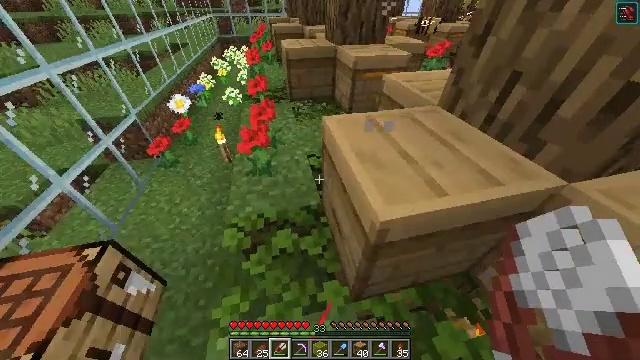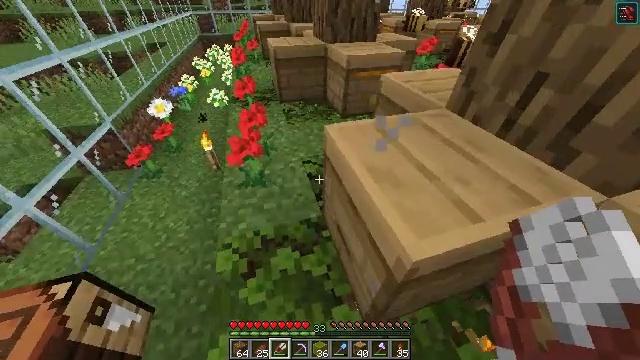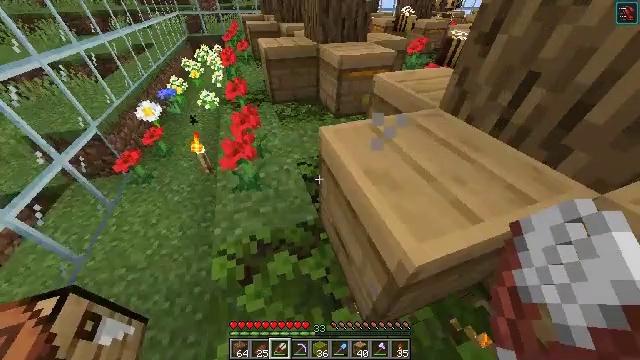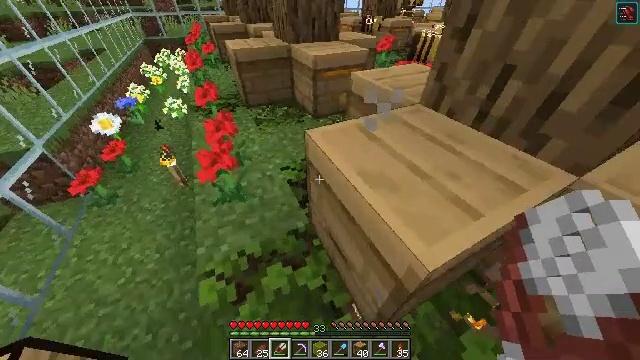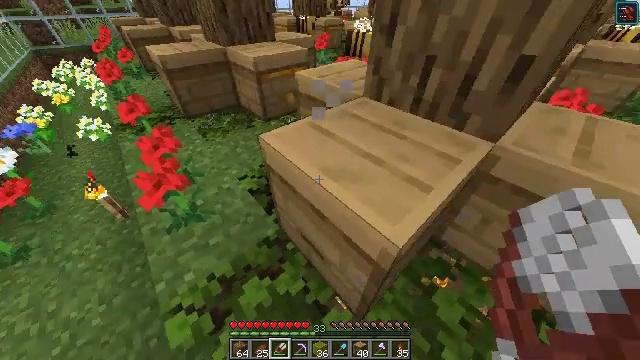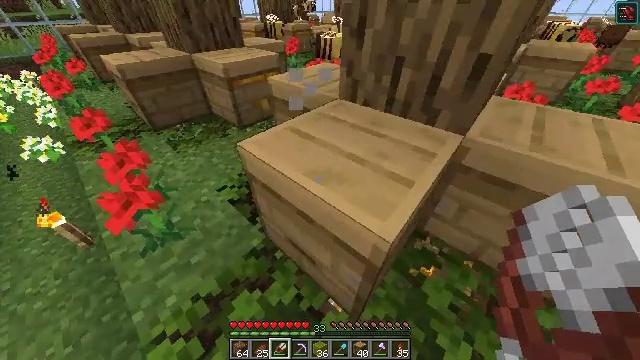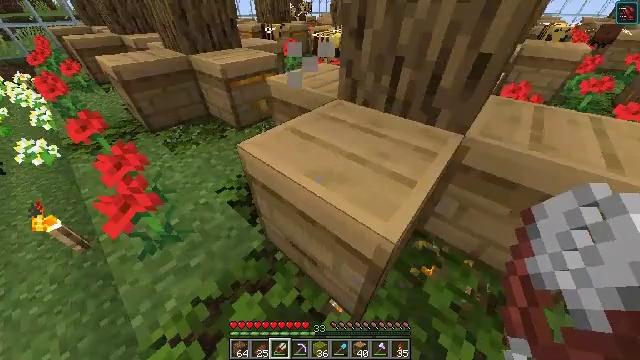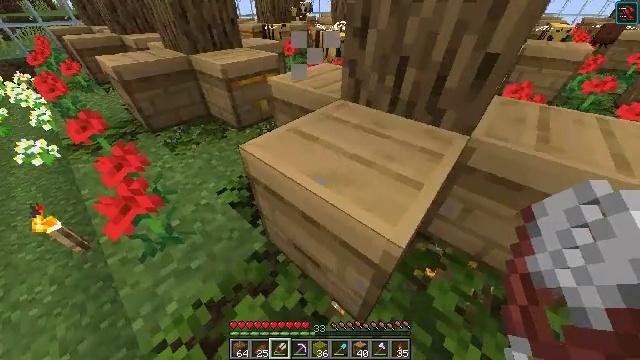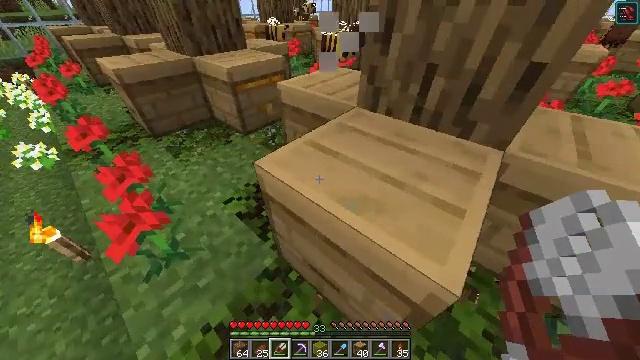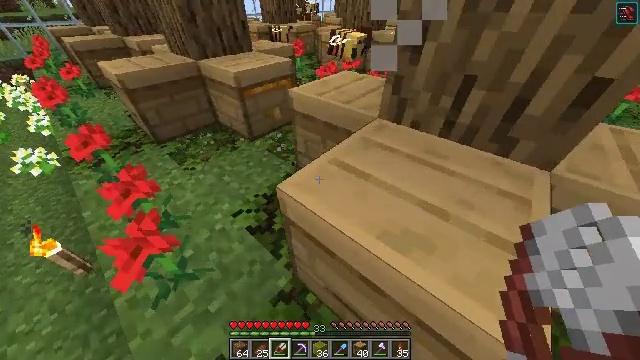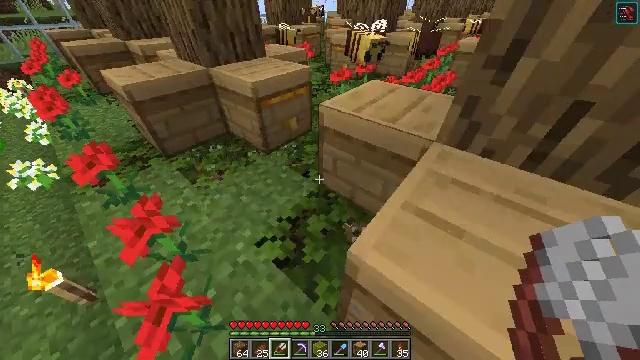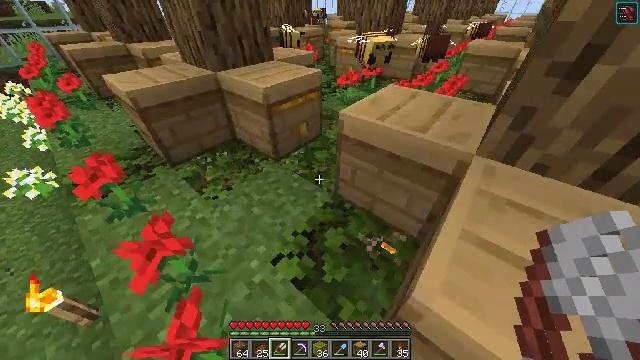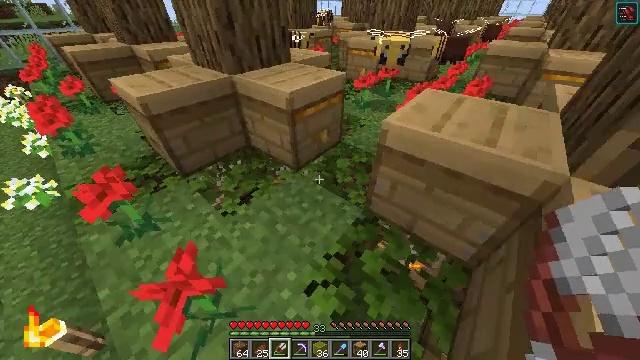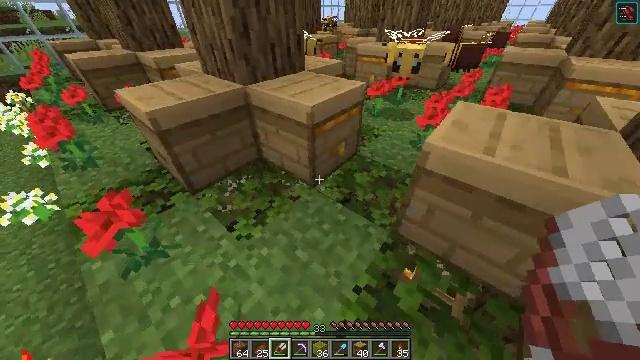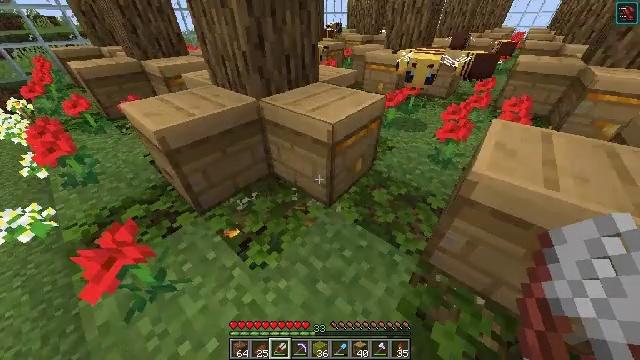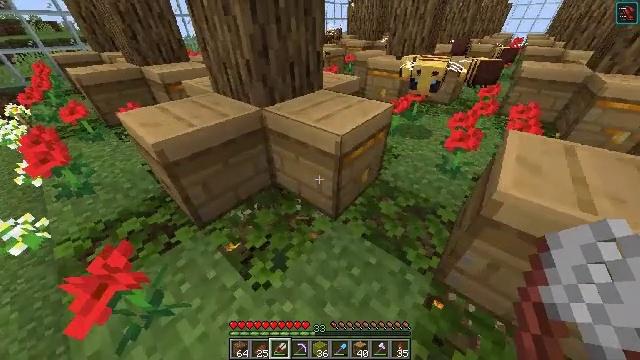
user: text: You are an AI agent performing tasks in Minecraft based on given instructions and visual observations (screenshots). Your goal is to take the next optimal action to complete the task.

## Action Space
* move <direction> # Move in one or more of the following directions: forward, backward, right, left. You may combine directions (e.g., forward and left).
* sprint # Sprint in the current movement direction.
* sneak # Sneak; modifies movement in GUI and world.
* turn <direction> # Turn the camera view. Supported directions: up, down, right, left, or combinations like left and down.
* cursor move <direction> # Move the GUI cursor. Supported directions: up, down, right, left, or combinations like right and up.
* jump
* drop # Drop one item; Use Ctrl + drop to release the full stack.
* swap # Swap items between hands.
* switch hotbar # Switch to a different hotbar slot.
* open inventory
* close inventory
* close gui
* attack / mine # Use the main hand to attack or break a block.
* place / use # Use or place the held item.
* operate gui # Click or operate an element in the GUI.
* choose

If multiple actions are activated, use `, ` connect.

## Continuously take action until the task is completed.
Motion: motion action
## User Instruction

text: Create a honeycomb block using the crafting table.
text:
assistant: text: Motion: turn right, attack / mine
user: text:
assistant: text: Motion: turn right, attack / mine
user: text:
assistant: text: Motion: turn right, attack / mine
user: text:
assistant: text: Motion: turn right, attack / mine
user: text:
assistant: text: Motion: turn right, attack / mine
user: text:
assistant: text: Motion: attack / mine
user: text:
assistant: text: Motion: move forward and move left, attack / mine
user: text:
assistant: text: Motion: move forward and move left, attack / mine
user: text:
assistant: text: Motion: move forward and move left, attack / mine
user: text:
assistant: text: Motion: move forward and move left, attack / mine
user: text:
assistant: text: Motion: move forward and move left, attack / mine
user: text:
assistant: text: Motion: move forward and move left, attack / mine
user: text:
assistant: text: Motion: move forward and move left, turn up, attack / mine
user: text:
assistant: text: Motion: move forward and move left, turn up, attack / mine
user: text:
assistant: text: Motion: move forward, turn up, attack / mine
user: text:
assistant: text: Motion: attack / mine and use / place
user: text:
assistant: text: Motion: attack / mine and use / place
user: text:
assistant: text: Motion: attack / mine and use / place
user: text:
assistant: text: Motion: turn right, attack / mine
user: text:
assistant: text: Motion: turn right and down, attack / mine
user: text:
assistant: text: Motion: move forward, turn right, attack / mine
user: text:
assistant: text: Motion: move forward, turn right, attack / mine
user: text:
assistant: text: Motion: move forward, attack / mine
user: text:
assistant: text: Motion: attack / mine
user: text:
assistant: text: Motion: attack / mine
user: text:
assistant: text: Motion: attack / mine
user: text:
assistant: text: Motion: attack / mine
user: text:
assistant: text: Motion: attack / mine
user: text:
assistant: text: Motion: attack / mine
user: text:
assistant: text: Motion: turn right, attack / mine